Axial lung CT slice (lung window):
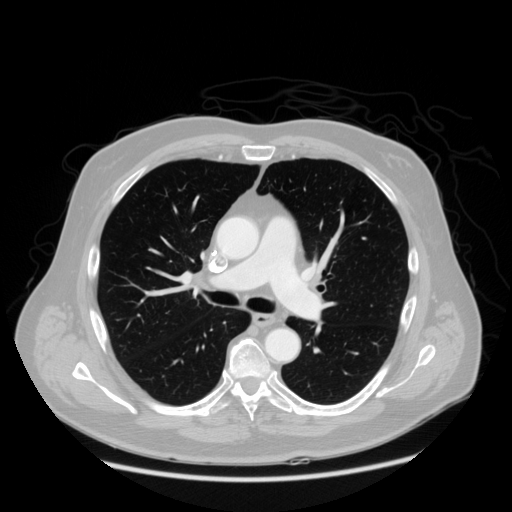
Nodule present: no